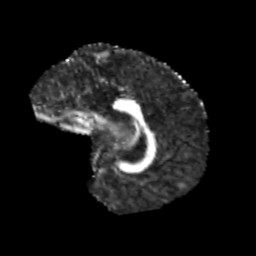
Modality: FA
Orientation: sagittal
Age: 11
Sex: male
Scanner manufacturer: siemens
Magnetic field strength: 3 T
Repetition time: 3.8 s
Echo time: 0.07 s